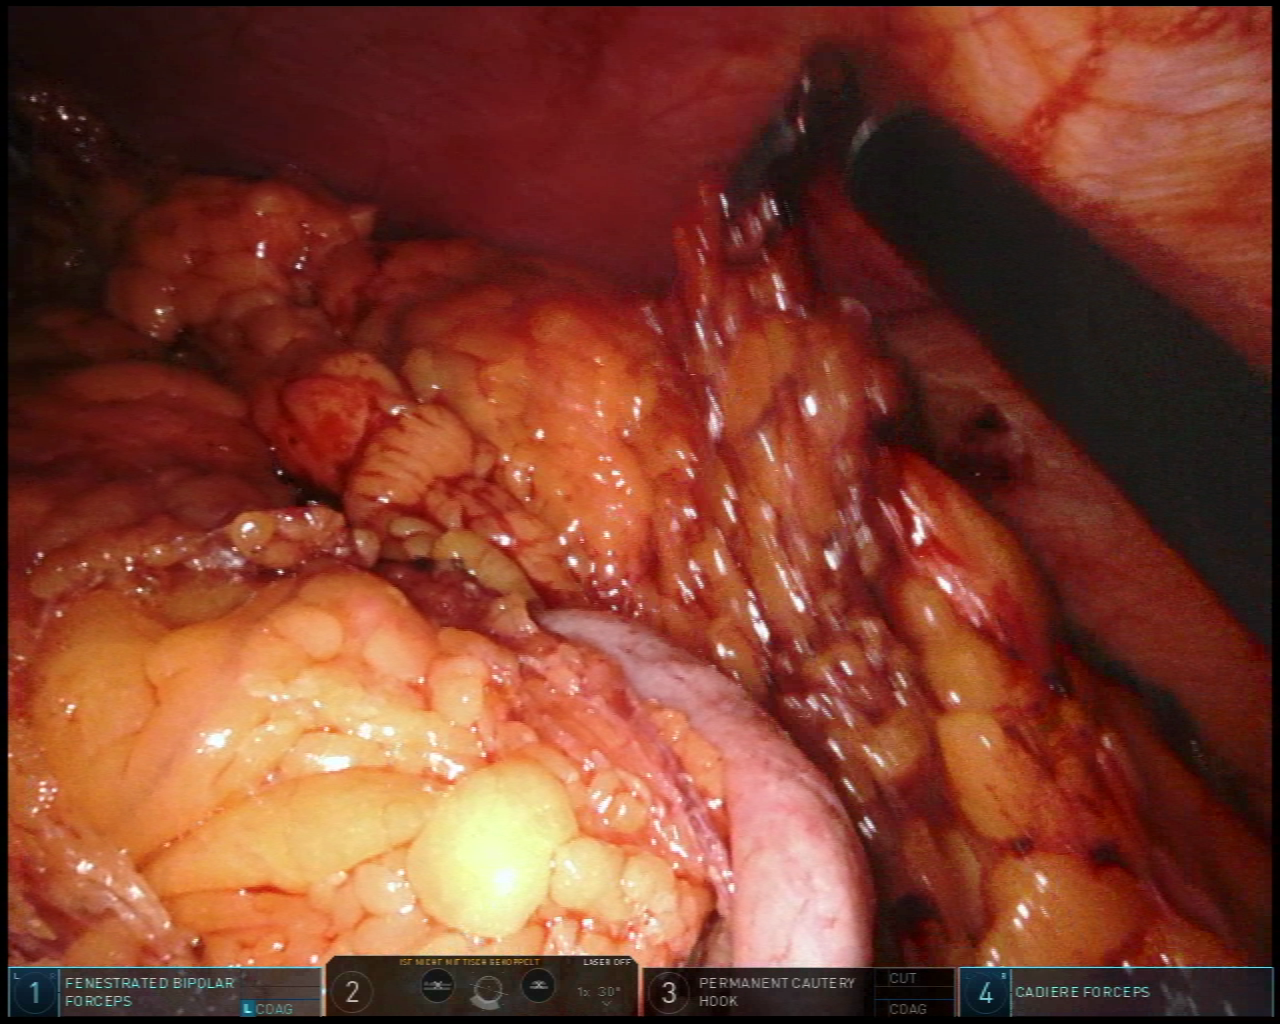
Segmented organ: small_intestine
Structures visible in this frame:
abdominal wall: yes
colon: no
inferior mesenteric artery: no
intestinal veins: no
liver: no
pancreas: no
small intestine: yes
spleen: no
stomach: no
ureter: no
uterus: no
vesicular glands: no